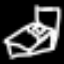
Label: bed